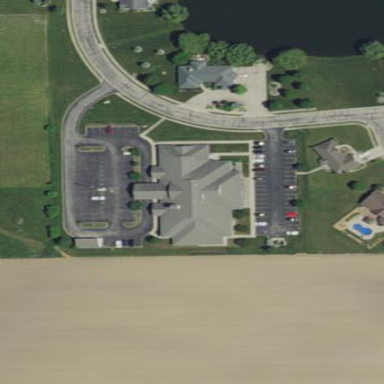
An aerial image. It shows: Clinic building offering healthcare services.